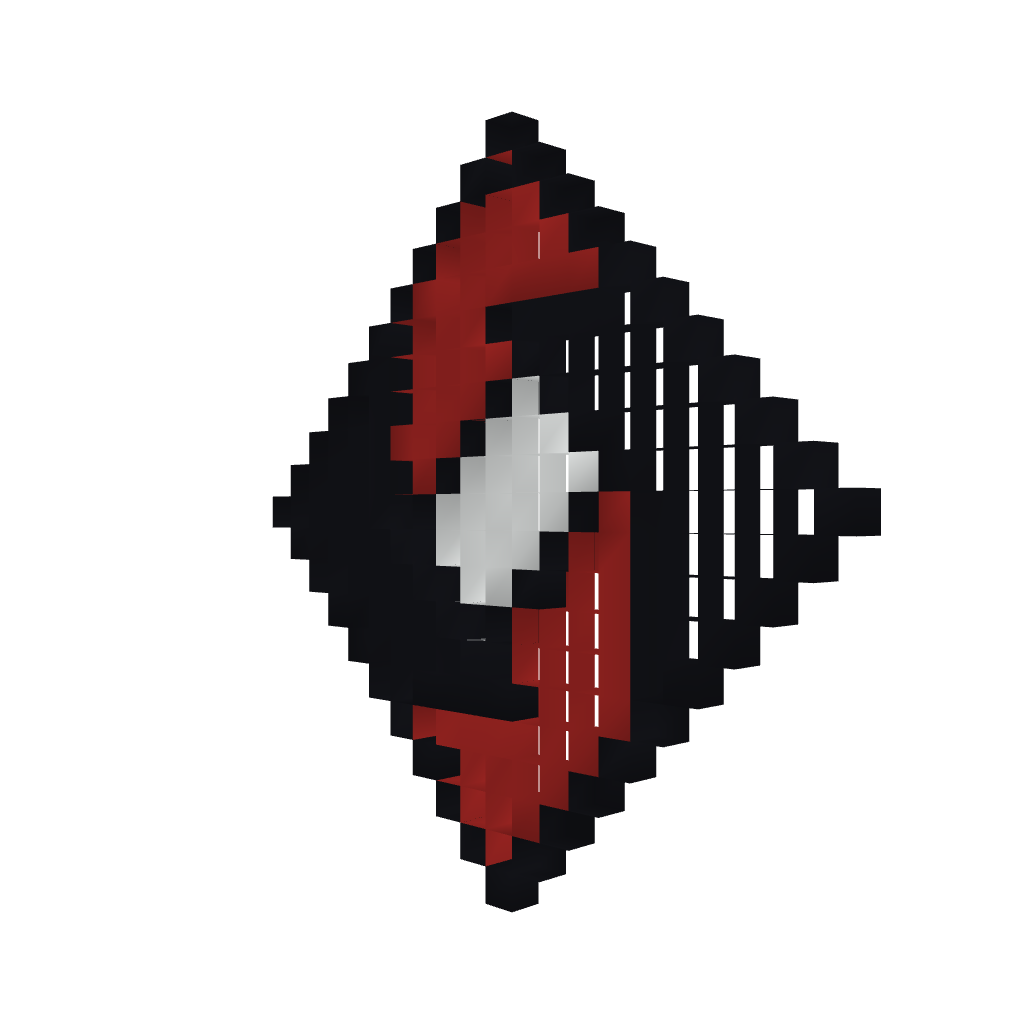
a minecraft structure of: SirAaronII's Logo